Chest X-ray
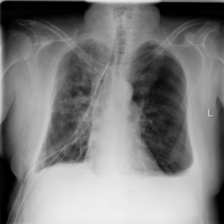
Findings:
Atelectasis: negative
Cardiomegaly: negative
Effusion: positive
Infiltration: negative
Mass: negative
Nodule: negative
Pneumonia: negative
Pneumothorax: positive
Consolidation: negative
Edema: negative
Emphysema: negative
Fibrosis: negative
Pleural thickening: negative
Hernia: negative